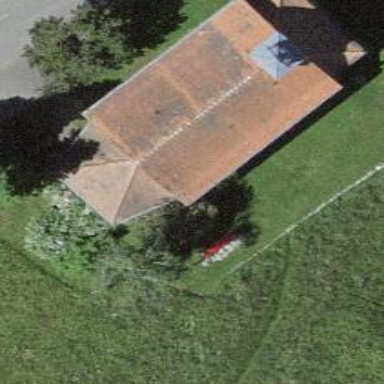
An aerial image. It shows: Red bench.